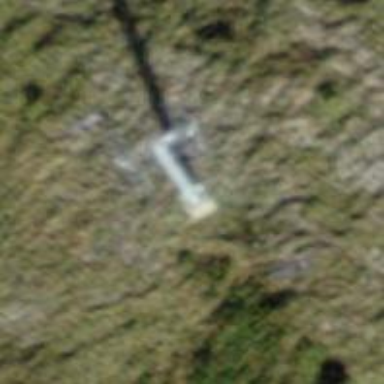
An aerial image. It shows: Pylon for aerialway.